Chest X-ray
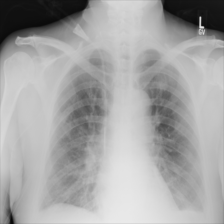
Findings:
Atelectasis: negative
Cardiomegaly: negative
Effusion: negative
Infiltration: negative
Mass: negative
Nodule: negative
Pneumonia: negative
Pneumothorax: negative
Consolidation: negative
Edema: negative
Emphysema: negative
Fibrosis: negative
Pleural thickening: negative
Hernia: negative